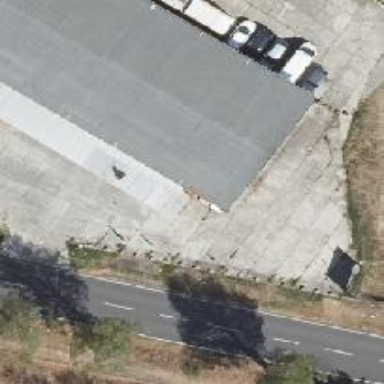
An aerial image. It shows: Driveway with concrete plates as its surface.